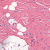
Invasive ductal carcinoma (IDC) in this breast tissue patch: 0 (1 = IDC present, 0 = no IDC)